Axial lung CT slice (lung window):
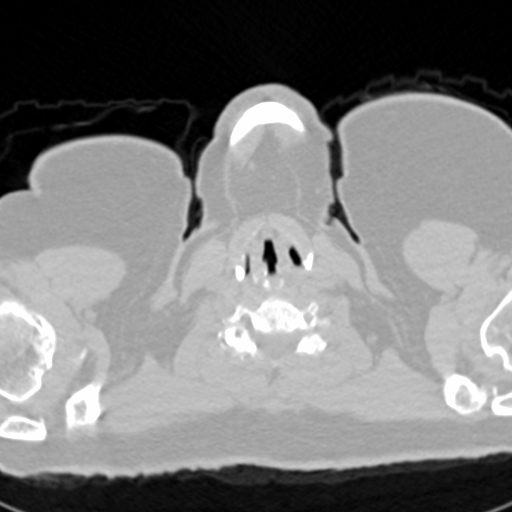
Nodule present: no